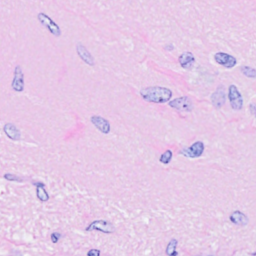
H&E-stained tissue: Breast